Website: walmart
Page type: payment
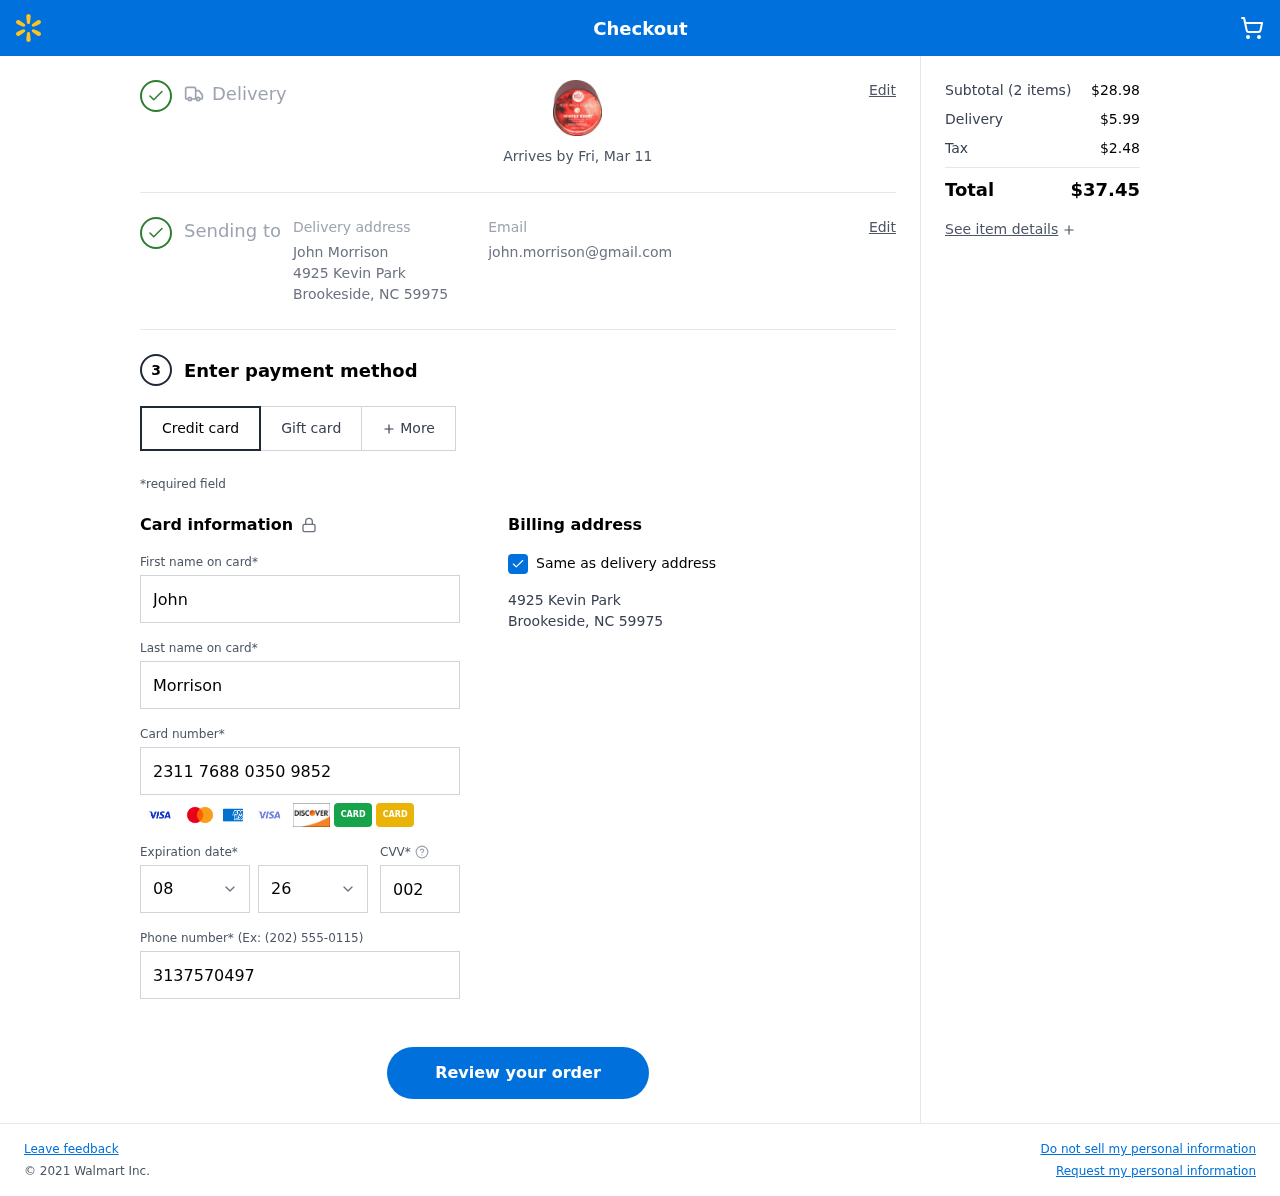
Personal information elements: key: PII_CARD_CVV
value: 002
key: PII_CARD_EXPIRY_MONTH
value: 08
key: PII_CARD_EXPIRY_YEAR
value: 26
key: PII_CARD_NUMBER
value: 2311 7688 0350 9852
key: PII_CITY
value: Brookeside
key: PII_EMAIL
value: john.morrison@gmail.com
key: PII_FIRSTNAME
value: John
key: PII_FULLNAME
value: John Morrison
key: PII_LASTNAME
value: Morrison
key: PII_PHONE
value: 3137570497
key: PII_POSTCODE
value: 59975
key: PII_STATE_ABBR
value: NC
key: PII_STREET
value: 4925 Kevin Park
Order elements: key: ORDER_DELIVERY_DATE
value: Arrives by Fri, Mar 11
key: ORDER_NUM_ITEMS
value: (2 items)
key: ORDER_SUBTOTAL
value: $28.98
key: ORDER_SHIPPING_COST
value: $5.99
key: ORDER_TAX
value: $2.48
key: ORDER_TOTAL
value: $37.45